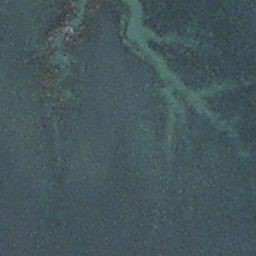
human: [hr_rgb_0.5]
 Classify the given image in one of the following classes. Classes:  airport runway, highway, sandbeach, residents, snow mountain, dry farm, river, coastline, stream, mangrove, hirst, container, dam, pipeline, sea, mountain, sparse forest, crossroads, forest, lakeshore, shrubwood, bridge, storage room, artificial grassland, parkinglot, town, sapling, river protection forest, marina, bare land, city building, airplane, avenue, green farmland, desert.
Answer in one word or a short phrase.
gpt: stream